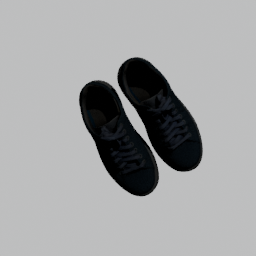
Label: people